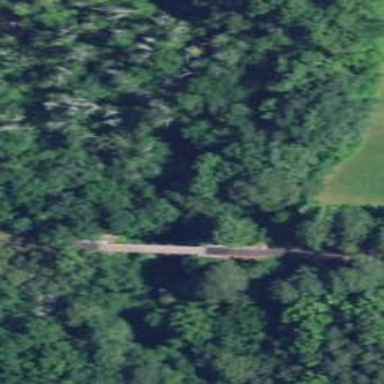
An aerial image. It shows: Abandoned railway bridge over cycleway road.